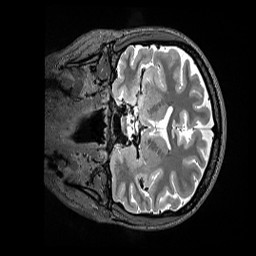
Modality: T2w
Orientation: coronal
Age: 25
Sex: female
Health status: ill
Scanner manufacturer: siemens
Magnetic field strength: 3 T
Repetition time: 3.2 s
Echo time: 0.564 s